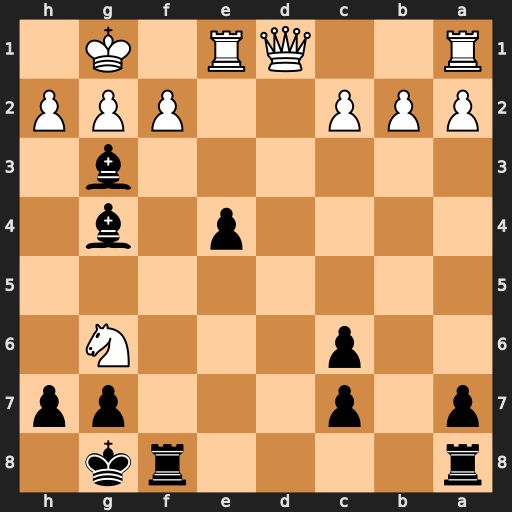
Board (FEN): r4rk1/p1p3pp/2p3N1/8/4p1b1/6b1/PPP2PPP/R2QR1K1
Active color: b
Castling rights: -
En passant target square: -
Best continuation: Bxf2+ Kh1 Bxd1